Question: I have a block of links:
'''
<ul>
<li><a href="#" class="icon26 icon1">Link 1</a></li>
<li><a class="icon26 icon2">Link 2</a></li>
</ul>
'''
Each link has an accompanying icon. What I'm trying to achieve is 2 things:
1) To centre both the image and the text within the LI tag
2) To block the A tag so it fills the LI tag
Here's what I'm trying to do:

I can achieve 1 or 2 but not both at the same time - any ideas?
At present i'm using a existing sprite solution for the link - this may not be ideal, but it can be changed if a solution is found. Here's the CSS:
'''
.icon26:before
{
background:url(/assets/images/sprite26.png) no-repeat 0 0;
content:"";
display:block;
float:left;
height:2.6rem;
width:2.6rem;
}
.icon1:before
{
background-position:-32px -2px;
}
'''
Here's the remaining CSS for the UL structure:
'''
#nav ul
{
width:100%;
}
#nav ul li
{
float:left;
width:33.33%;
}
#nav a
{
display:block;
line-height:4.6rem;
}
#nav a:before
{
margin:1rem 0.5rem 1rem 0;
}
'''
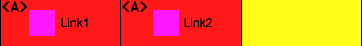
Answer: It's perfectly possible. Remove the 'float', and use a combination of 'display: inline-block' and 'vertical-align: middle' instead.
<URL>.
Here's the relevant code:
'''
.icon26:before {
background: url(/assets/images/sprite26.png) no-repeat 0 0;
content: "";
display: inline-block; /* <-- instead of float: left */
vertical-align: middle; /* <-- add to vertically center inline blocks */
height: 2.6rem;
width: 2.6rem;
}
#nav ul li {
float: left;
width: 33.33%;
text-align: center; /* <-- add this to horizontally center inline items */
}
'''